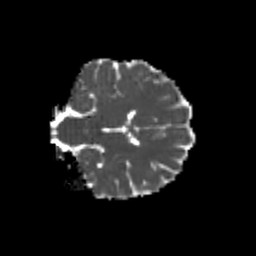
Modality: MD
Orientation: coronal
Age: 21
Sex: female
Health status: healthy
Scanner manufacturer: philips
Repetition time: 7.396 s
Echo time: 0.08599 s